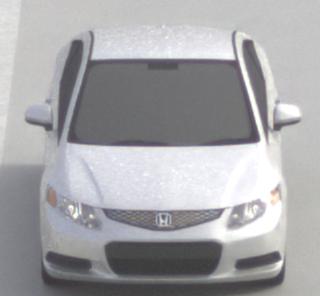
Make: Honda
Model: Civic Limousine 1.8
Detailed model: Civic (IX) Limousine
Model produced from: 2014/05
Model produced until: 2017/06
Doors: 4
Color: white
Road condition: dry road
Daytime: morning or afternoon
Contrast: low contrast